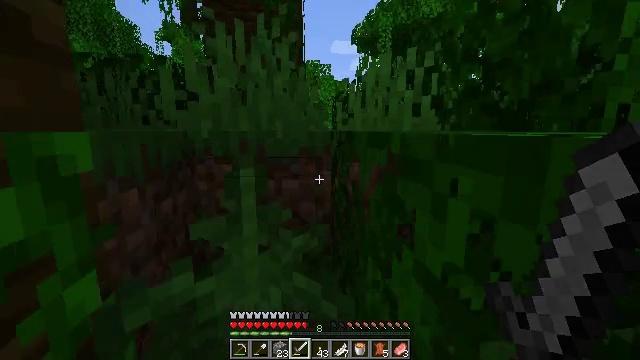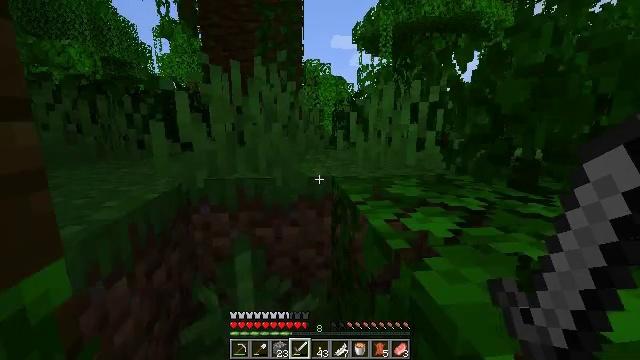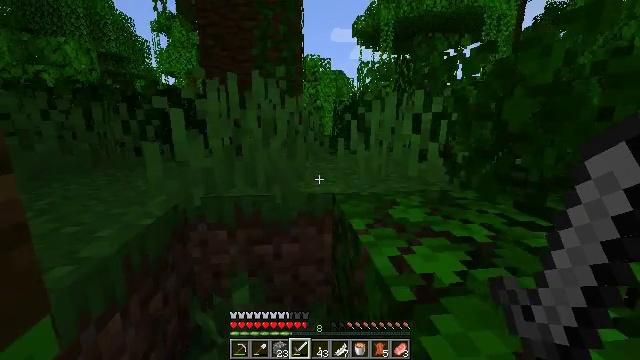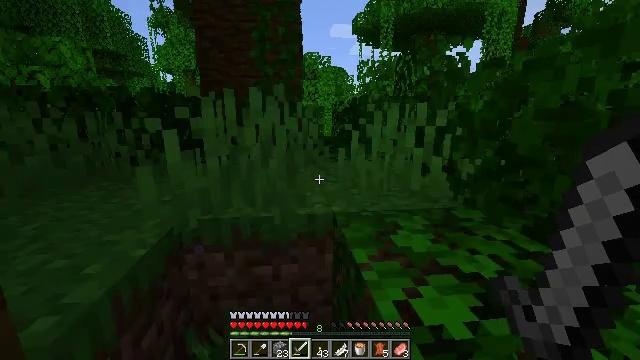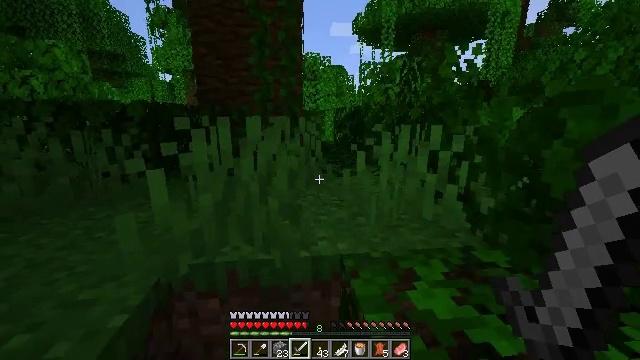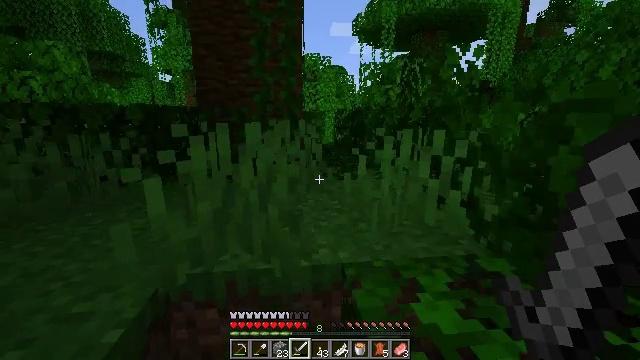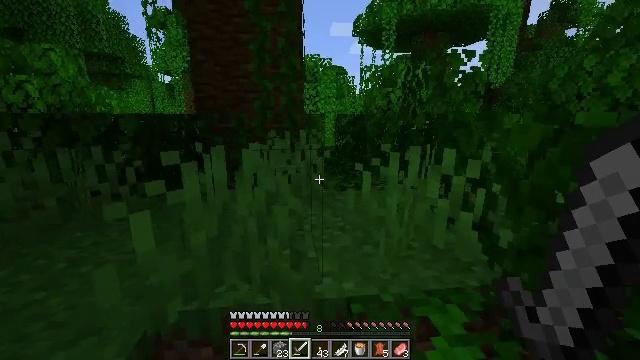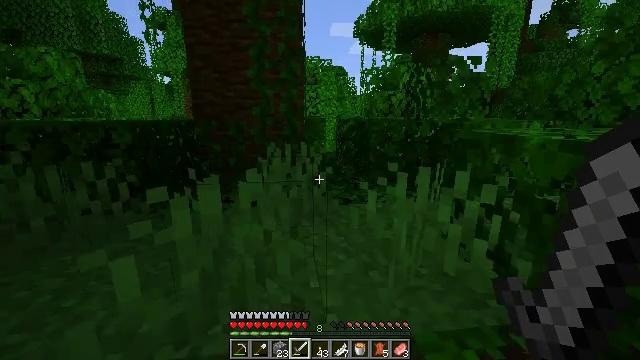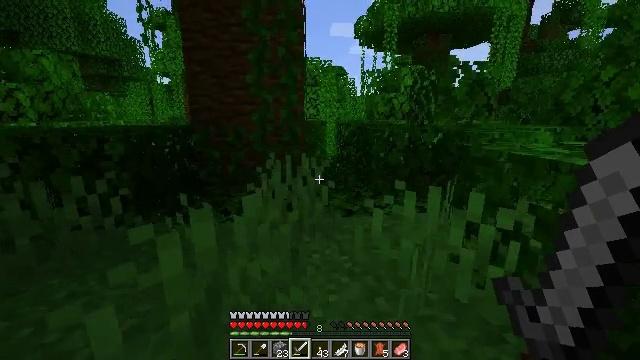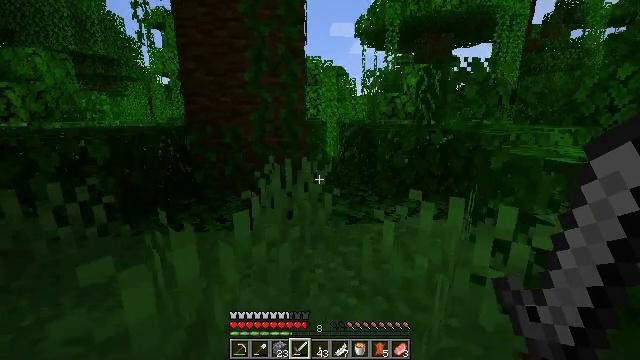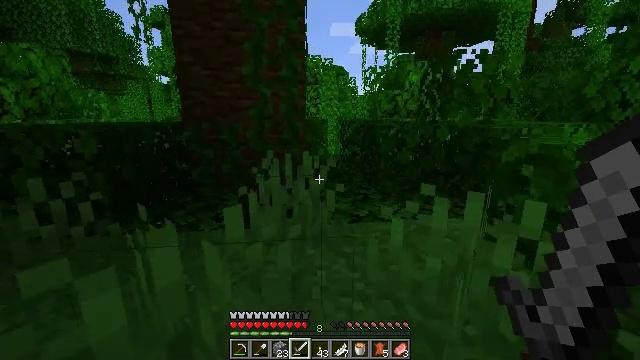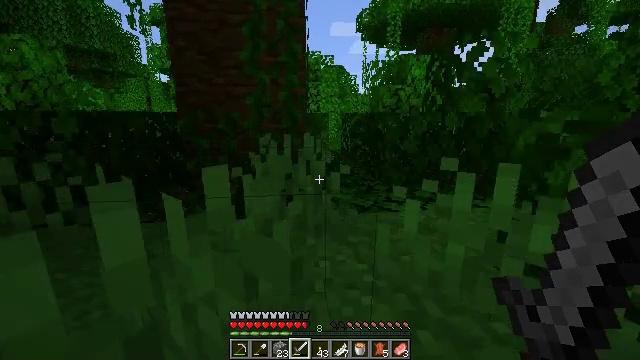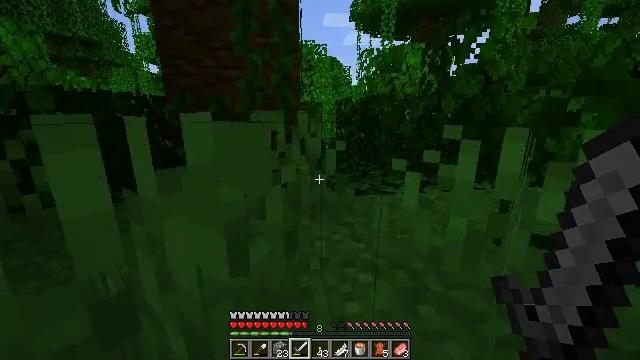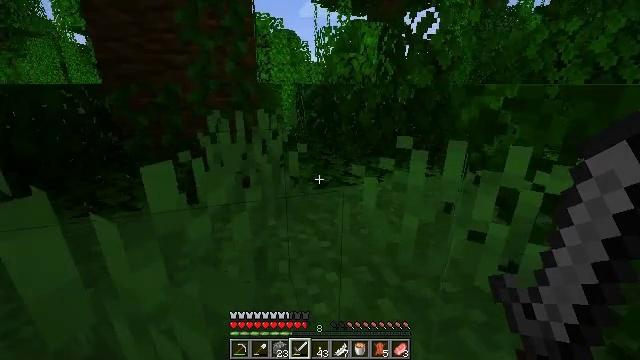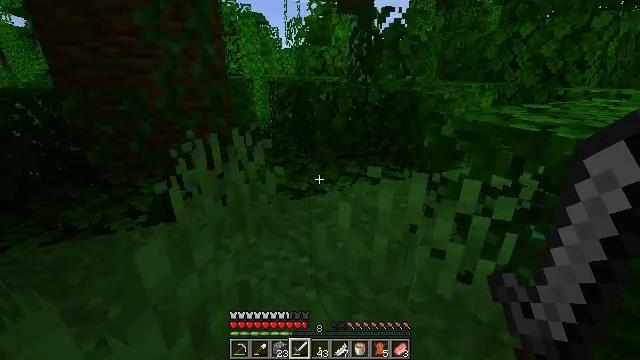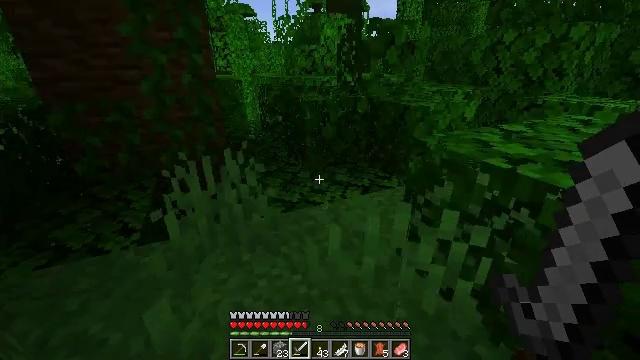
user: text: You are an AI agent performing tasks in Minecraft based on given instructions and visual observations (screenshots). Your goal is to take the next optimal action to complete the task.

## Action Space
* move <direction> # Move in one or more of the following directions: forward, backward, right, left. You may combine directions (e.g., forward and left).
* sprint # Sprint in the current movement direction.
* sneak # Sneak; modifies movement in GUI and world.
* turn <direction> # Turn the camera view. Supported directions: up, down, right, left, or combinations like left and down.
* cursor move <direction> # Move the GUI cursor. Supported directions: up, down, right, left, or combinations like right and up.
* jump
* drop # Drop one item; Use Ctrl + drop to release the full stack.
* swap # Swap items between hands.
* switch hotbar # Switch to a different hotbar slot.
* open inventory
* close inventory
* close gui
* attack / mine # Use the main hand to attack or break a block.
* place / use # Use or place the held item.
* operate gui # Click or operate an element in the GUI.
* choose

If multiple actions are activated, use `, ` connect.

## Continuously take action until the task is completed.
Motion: motion action
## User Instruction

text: Get cocoa by attacking the pod.
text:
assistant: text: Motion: move forward, turn down, jump
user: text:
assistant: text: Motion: move forward, turn down, jump
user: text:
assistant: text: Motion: move forward, jump
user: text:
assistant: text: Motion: move forward
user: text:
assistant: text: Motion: move forward
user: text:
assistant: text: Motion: move forward
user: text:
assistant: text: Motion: move forward
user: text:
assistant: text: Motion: move forward
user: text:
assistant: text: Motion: move forward, jump
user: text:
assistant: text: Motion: move forward, jump
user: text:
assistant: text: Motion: move forward, jump
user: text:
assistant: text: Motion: move forward, turn right and down, jump
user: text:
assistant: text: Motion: move forward, turn right and down, jump
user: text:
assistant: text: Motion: move forward, turn right and down
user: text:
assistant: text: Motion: move forward, turn right and down
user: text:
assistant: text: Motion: move forward
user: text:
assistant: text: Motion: move forward
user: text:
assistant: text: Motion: move forward
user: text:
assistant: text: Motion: move forward
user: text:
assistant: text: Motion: move forward, sprint
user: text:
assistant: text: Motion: move forward, sprint, turn left
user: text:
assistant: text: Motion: move forward, sprint, turn left
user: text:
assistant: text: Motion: move forward, sprint, turn left
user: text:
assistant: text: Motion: move forward, sprint, turn left
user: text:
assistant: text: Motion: move forward, sprint, turn left
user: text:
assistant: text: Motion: move forward, sprint, turn left
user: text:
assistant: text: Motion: move forward, sprint
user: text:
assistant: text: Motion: move forward, sprint
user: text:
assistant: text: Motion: move forward, sprint
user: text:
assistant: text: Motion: move forward, sprint